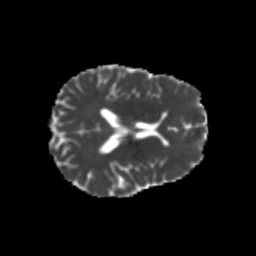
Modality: MD
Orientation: axial
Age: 24
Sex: female
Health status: healthy
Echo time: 0.074 s